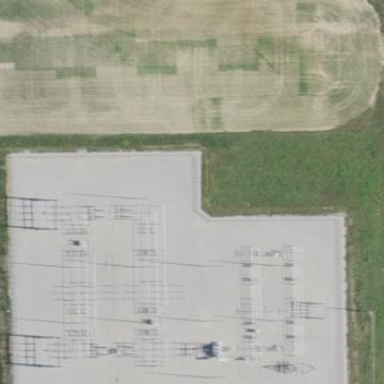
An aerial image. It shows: Power substation.